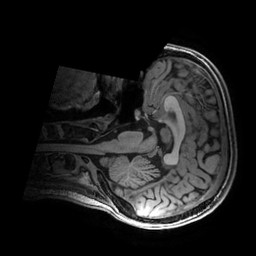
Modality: T1w
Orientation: sagittal